Field crop: maize
Growth stage: 1
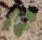
Species: chenopodium